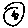
Label: bird